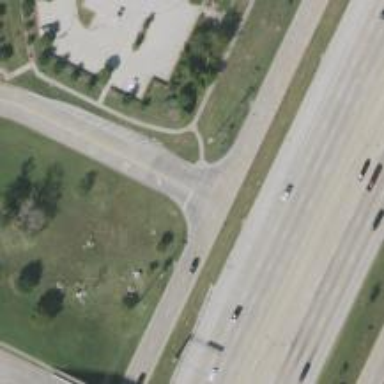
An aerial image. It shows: Secondary link road.